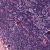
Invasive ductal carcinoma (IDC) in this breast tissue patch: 0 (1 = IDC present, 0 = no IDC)